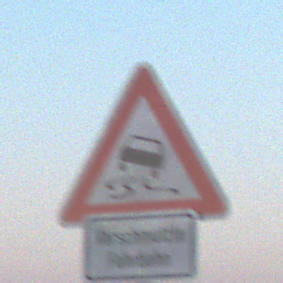
Verkehrszeichen: SchleuderOderRutschgefahr
Zusatzzeichen unten: HinweiseAufGefahrenDurchVerbaleAngabe4
Umgebung: Outdoor, Nature
Tageszeit: SunriseSunset
Wetter: Clear
Licht: Natural
Jahreszeit: Winter
Kontrast: LowContrast